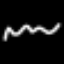
Label: squiggle